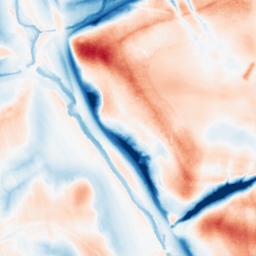
Category: classical
Decomposition family: uniform
Decomposition parameters: size: 50
Upsampling method: sinc_hamming
Upsampling parameters: scale: 2
kernel_size: 4
Upsampling scale: 2